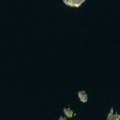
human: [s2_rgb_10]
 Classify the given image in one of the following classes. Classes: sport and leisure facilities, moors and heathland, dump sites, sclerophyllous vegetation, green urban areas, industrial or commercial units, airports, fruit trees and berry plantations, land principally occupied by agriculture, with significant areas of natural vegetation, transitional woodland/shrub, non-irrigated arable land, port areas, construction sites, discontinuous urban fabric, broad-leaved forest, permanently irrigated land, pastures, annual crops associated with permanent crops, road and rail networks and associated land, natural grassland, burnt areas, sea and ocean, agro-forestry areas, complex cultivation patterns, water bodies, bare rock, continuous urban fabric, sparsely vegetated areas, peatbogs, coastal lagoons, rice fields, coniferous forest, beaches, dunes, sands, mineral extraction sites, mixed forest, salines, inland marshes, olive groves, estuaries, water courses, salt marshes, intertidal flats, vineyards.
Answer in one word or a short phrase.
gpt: sea and ocean